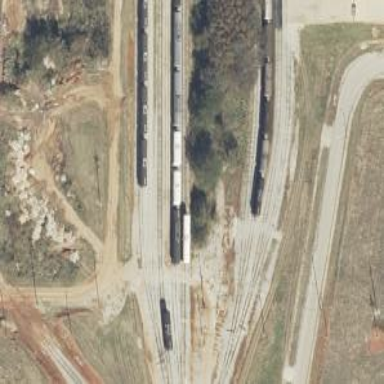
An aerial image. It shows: Rail spur service.